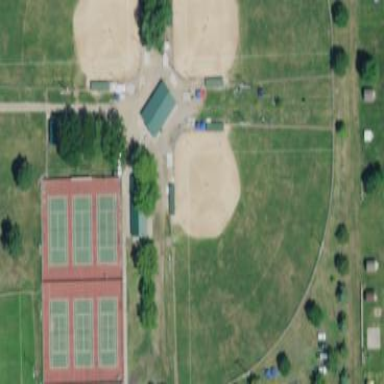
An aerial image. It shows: Baseball pitch for leisure land activities.